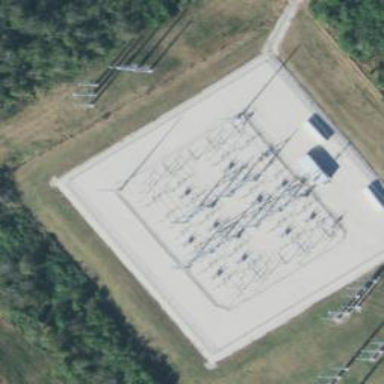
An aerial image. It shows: Switch used for power control.